Question: I am making a To do list app and well I need to create a delete button so when the self (user) swipes the task to the left a red button will say delete.
So well I started to create the code imported from 'UITableViewDataSource' and well the code I am trying to use is 'if(editingStyle) == UITableViewCellEditingStyle.Delete)' and well when I put it into the code, the code throws back a error saying (!) Expected '{' after 'if' condition.
So is there anyway to get round this because I have tried to but a { after if but loads more errors come back!

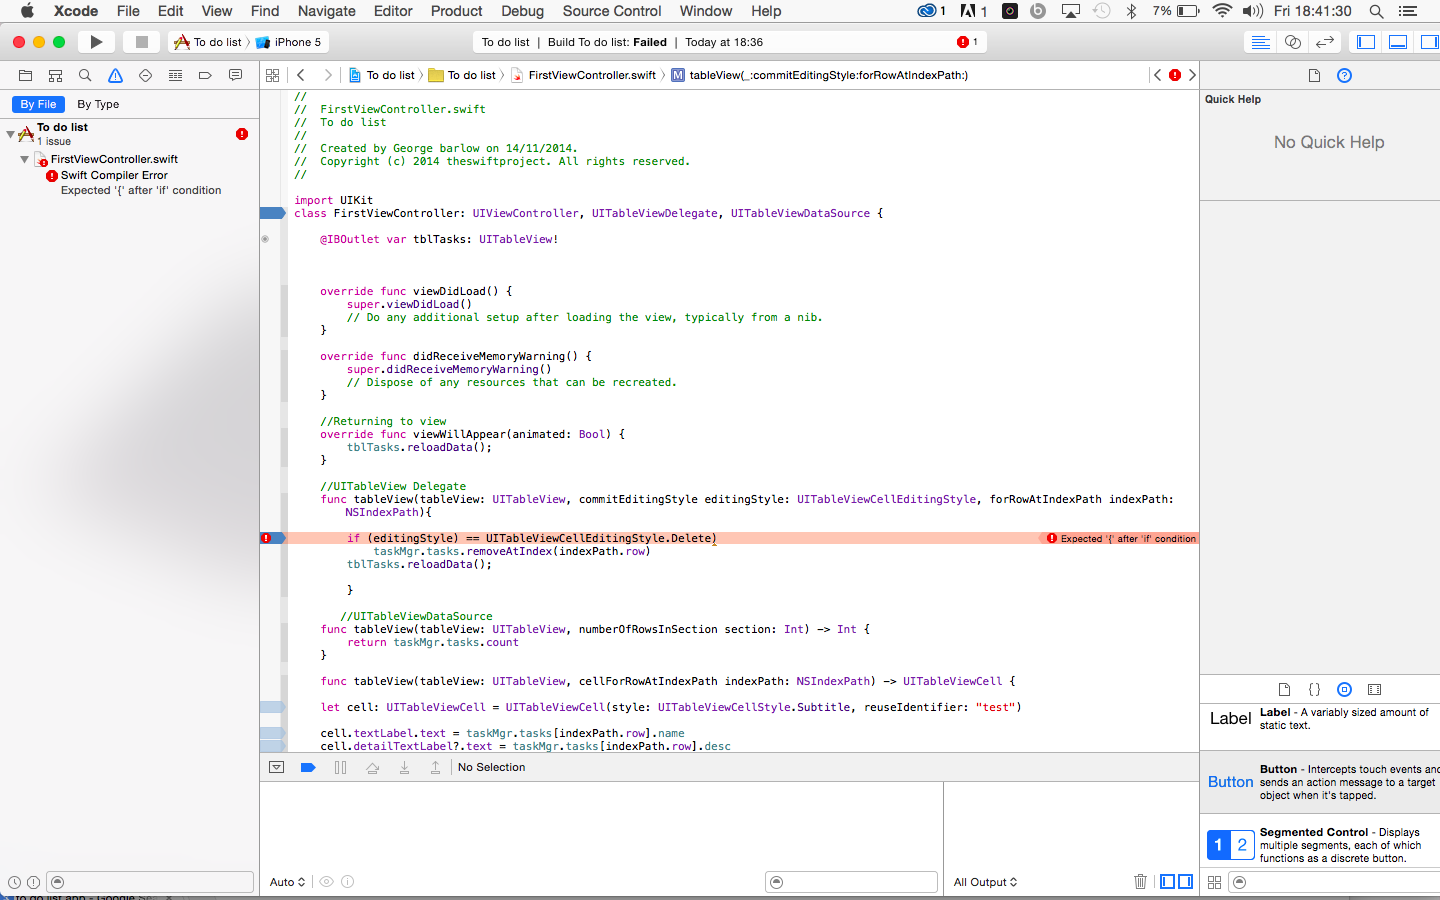
Answer: Replace those 3 lines with these 4. You have a parenthesis error and a bracket error.
'''
if (editingStyle == UITableViewCellEditingStyle.Delete) {
taskMgr.tasks.removeAtIndex(indexPath.row)
}
tblTasks.reloadData()
'''
Also, make sure that you've properly set your UITableView dataSource and delegate. You can do this in IB or you can do this by replacing your existing viewDidLoad with:
'''
override func viewDidLoad() {
super.viewDidLoad()
tblTasks.delegate = self
tblTasks.datasource = self
}
'''